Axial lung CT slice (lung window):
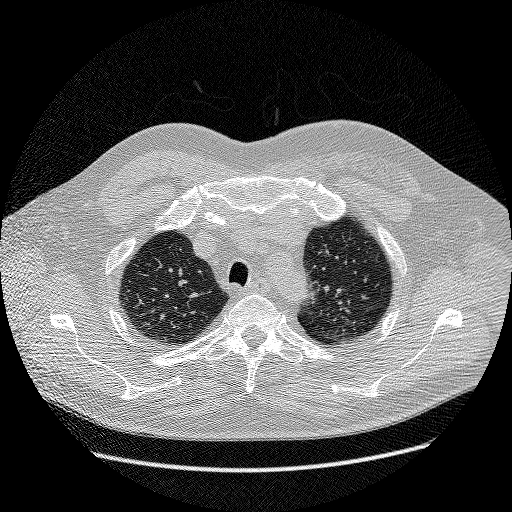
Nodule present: no